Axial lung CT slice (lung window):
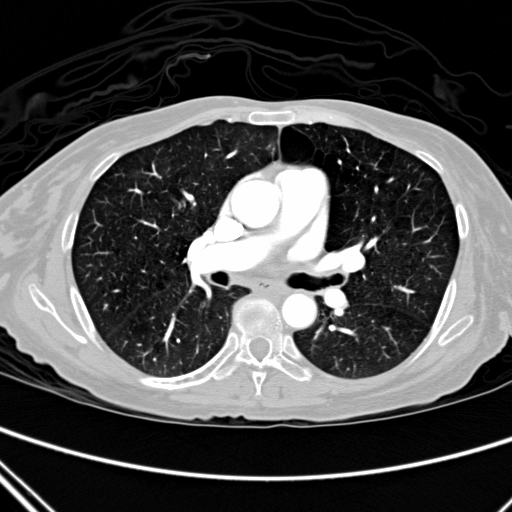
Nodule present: no